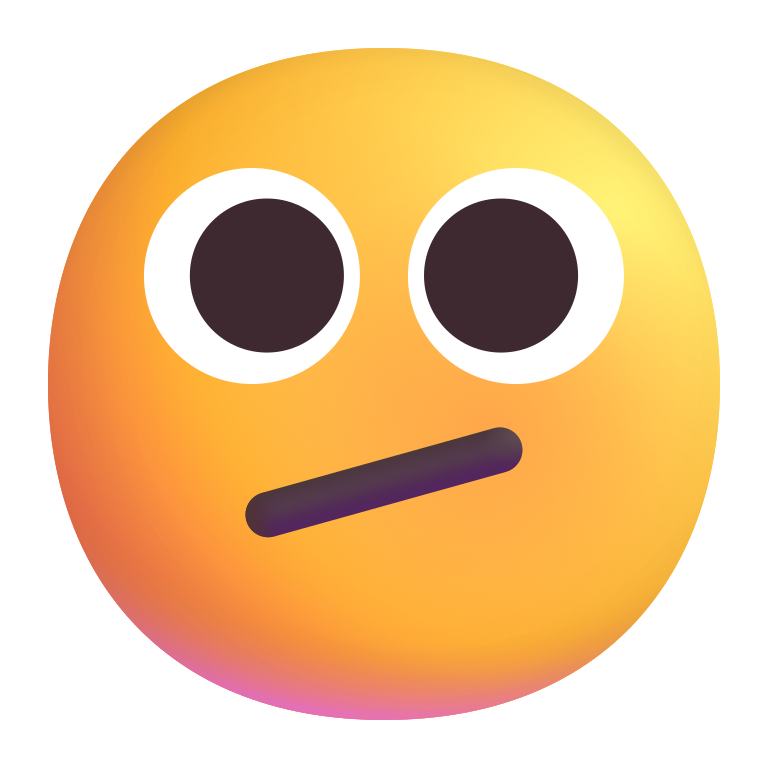
face with diagonal mouth color